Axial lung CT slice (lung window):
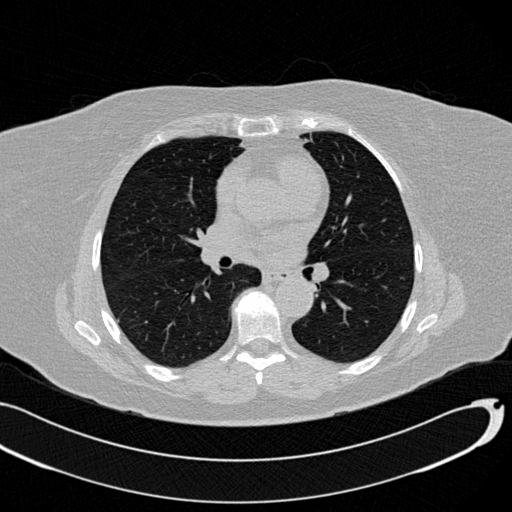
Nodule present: no